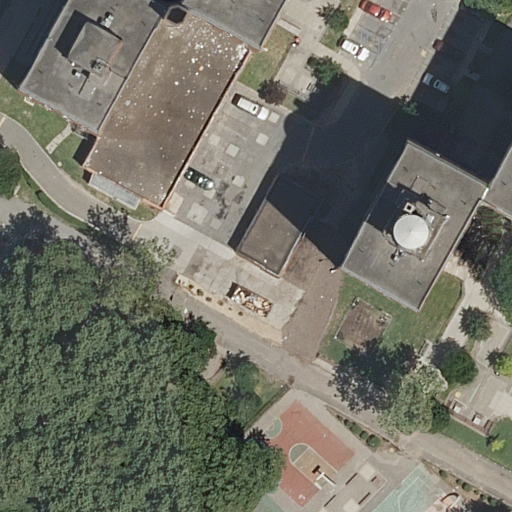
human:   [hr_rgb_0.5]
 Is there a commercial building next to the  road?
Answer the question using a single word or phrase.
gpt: no

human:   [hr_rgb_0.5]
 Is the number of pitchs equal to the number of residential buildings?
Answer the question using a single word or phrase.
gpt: yes

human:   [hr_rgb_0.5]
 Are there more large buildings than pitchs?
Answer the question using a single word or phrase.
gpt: no

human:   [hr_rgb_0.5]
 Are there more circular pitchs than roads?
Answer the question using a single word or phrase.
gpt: no

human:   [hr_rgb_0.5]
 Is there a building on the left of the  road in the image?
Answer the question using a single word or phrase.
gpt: no

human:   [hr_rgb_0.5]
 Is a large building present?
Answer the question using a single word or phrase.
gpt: yes

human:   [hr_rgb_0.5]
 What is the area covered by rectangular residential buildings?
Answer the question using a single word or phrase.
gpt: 775m2

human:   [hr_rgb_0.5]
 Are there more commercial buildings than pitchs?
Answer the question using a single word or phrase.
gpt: no

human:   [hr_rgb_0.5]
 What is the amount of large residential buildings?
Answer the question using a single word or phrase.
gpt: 2

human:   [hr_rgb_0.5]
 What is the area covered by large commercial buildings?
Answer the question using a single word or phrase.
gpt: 0m2

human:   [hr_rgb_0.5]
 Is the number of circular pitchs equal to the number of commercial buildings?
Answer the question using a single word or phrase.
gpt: yes

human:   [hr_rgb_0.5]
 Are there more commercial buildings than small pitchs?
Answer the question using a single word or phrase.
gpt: no

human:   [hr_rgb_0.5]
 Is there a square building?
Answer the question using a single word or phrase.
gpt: no

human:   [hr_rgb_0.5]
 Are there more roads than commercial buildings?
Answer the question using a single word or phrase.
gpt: yes

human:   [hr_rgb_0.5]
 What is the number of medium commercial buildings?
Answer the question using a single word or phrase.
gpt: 0

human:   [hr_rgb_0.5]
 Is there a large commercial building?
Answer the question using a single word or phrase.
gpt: no

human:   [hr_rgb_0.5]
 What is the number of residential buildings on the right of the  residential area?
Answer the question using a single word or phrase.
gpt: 3

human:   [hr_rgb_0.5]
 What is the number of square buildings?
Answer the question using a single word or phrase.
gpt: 0

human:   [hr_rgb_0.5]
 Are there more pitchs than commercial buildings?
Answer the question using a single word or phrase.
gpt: yes

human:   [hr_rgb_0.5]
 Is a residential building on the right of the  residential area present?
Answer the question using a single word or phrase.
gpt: yes

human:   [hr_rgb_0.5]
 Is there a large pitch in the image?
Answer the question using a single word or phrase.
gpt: yes

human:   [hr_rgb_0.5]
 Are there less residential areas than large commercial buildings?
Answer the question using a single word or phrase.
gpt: no

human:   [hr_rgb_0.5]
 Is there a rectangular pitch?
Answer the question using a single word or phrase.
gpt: yes

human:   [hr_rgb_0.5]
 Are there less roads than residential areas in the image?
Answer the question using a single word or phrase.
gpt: no

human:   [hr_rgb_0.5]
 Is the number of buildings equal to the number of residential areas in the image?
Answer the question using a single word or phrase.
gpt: no

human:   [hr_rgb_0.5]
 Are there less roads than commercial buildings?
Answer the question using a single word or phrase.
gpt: no

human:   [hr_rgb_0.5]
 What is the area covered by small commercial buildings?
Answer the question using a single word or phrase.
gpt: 0m2

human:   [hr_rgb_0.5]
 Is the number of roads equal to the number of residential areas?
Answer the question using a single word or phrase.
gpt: yes

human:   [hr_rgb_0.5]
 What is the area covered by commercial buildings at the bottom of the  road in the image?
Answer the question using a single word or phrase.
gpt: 0m2

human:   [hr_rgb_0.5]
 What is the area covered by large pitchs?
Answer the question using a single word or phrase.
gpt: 522m2

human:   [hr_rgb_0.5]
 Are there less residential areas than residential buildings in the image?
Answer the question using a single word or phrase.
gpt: yes

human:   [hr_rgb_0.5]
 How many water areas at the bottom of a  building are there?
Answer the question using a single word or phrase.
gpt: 0

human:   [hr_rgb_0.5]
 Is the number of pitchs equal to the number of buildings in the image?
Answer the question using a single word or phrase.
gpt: yes

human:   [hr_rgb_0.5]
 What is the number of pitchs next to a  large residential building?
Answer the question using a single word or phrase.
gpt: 3

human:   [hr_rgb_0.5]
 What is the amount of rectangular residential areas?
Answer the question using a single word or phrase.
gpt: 1

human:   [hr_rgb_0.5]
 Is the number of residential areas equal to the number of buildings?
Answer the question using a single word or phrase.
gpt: no